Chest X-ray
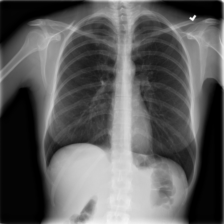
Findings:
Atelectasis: negative
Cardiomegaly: negative
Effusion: negative
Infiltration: negative
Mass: negative
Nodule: negative
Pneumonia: negative
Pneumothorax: negative
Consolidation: negative
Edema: negative
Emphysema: negative
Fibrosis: negative
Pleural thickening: negative
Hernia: negative